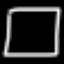
Label: square